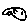
Label: fish